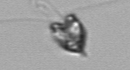
Label: Pyramimonas_longicauda